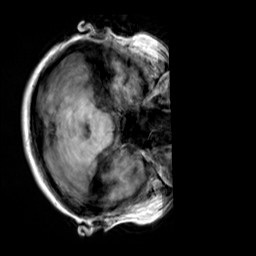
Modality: T1w
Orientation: axial
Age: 46
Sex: female